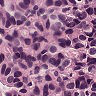
Metastatic tissue present: yes